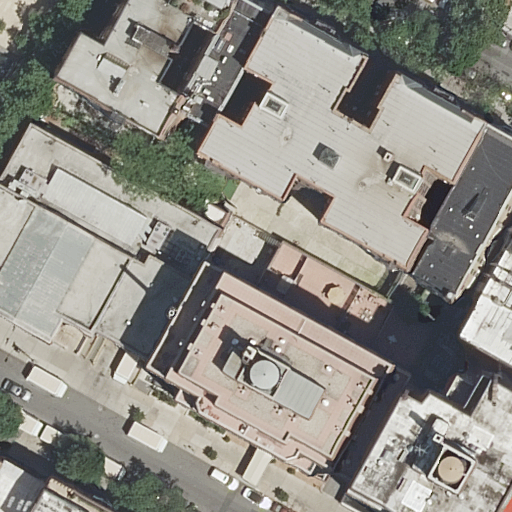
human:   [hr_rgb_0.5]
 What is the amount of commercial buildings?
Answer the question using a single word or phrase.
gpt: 0

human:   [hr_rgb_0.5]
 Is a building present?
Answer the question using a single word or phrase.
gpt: yes

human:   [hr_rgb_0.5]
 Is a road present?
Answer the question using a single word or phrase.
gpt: yes

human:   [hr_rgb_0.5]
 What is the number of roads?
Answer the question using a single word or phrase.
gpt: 2

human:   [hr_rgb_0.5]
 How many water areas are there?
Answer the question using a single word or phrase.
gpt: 0

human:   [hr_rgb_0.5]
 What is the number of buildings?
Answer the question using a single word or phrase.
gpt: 13

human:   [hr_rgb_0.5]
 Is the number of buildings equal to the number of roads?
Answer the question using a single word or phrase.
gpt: no

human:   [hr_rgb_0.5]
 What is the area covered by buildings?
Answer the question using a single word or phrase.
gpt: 5337m2

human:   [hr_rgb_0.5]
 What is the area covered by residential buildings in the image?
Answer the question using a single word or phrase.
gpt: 5231m2

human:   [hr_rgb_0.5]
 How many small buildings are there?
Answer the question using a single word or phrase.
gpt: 5

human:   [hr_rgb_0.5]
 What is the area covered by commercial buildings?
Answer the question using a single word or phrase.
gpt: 0m2

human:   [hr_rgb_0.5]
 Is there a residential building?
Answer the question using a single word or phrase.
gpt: yes

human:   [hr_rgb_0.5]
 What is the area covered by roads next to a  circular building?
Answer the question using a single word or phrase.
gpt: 0m2

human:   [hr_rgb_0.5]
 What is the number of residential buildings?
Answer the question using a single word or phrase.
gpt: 12

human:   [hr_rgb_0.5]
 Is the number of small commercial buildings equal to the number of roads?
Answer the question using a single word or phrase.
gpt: no

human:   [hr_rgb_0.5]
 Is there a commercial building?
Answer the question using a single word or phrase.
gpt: no

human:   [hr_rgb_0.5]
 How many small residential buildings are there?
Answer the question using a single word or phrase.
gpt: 5

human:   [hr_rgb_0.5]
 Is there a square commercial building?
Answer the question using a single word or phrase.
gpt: no

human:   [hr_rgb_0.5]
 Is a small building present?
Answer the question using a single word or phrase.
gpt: yes

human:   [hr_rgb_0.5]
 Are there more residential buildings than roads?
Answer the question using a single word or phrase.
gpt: yes

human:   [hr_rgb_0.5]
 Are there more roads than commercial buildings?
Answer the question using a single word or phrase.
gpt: yes

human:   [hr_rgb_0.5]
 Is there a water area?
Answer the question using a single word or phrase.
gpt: no

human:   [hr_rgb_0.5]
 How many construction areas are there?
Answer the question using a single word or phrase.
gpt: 0

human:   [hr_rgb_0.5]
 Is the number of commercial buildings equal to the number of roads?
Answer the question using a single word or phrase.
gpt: no

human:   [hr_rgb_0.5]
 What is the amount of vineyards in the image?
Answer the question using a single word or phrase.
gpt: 0

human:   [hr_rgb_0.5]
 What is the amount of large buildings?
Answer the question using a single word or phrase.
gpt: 3

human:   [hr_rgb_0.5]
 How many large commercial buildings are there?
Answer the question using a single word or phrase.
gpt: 0

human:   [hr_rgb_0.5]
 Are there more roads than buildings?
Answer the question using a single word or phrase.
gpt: no

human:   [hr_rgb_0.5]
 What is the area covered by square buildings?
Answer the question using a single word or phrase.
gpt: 0m2

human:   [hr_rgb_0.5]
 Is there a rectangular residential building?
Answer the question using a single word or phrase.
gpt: yes

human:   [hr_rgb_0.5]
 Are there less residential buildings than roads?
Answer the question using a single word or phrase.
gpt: no

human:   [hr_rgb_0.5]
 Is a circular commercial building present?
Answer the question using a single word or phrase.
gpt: no

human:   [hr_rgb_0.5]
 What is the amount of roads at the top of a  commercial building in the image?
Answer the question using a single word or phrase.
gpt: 0

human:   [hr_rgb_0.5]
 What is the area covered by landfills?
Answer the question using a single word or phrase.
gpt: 0m2

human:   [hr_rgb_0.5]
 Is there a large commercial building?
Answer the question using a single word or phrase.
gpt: no

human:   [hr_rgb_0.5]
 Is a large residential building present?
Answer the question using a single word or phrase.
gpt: yes

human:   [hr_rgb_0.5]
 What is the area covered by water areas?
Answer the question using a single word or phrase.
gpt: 0m2

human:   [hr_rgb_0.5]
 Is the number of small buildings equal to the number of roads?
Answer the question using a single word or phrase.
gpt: no

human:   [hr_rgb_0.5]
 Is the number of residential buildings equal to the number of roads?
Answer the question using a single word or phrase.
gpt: no

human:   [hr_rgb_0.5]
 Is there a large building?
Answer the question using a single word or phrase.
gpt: yes

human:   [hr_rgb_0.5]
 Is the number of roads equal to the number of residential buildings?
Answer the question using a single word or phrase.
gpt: no

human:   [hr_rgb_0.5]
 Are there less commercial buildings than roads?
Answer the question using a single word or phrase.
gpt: yes

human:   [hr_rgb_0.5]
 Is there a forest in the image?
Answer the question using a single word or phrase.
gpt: no

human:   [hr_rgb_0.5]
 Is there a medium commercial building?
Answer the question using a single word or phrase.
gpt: no

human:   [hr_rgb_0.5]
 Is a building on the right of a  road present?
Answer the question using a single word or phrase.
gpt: yes

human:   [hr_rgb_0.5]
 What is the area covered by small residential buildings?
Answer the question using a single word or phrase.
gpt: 161m2

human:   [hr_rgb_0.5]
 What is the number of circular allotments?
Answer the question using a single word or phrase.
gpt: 0

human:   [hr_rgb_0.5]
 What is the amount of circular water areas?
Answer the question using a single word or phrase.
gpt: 0

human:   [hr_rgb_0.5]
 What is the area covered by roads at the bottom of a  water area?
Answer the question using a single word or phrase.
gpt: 0m2

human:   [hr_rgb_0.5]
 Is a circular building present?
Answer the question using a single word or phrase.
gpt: no

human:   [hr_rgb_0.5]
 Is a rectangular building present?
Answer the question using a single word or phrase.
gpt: yes

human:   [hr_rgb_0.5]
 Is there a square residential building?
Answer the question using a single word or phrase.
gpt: no

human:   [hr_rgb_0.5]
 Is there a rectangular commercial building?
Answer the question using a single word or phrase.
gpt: no

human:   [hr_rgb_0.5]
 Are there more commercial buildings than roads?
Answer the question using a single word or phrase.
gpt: no

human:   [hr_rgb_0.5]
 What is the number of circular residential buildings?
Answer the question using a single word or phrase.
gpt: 0

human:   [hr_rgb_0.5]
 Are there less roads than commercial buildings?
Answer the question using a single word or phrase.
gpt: no

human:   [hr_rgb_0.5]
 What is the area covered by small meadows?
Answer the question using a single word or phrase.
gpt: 0m2

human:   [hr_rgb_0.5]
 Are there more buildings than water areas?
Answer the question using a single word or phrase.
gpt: yes

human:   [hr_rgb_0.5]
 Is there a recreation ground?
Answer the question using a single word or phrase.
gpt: no

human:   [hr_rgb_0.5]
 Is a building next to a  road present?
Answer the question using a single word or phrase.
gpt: yes

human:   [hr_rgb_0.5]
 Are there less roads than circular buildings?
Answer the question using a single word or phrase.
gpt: no

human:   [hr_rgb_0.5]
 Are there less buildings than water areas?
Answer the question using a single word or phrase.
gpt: no

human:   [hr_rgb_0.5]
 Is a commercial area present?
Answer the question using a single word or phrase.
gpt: no

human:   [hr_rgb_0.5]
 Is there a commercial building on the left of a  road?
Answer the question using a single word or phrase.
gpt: no